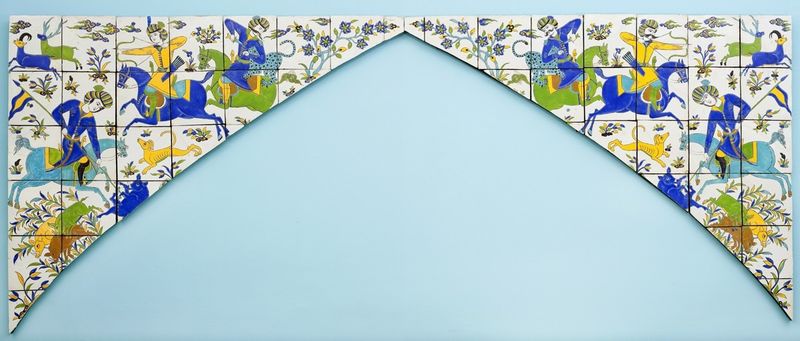
Standort: Hamburg
Institution: Museum für Kunst und Gewerbe Hamburg
Schlagwörter: pferd, keramik, technik, fliese, kachel, jagd, jagen, raumausstattung, bauausschmückung, quarzfritte, cuerda seca, cuerda